Interaction volume radius: 5 \u00c5
Interaction volume height: 15 \u00c5
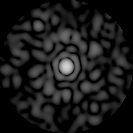
Disorder parameter: 0.8369